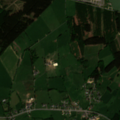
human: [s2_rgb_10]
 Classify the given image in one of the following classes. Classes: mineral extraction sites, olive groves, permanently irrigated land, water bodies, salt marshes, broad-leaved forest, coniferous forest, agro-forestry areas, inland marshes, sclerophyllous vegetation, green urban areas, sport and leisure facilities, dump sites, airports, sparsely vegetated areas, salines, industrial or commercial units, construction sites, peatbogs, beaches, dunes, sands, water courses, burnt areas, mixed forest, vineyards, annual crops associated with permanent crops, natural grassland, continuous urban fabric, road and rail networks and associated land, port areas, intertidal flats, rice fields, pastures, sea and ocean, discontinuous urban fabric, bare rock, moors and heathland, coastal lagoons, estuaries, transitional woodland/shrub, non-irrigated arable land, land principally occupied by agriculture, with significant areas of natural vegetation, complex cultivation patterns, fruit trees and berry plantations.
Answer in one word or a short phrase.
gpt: discontinuous urban fabric, pastures, coniferous forest, mixed forest